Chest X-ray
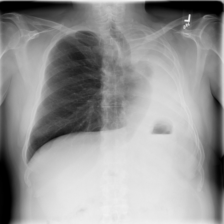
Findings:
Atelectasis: negative
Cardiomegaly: negative
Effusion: negative
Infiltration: negative
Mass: negative
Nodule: negative
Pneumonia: negative
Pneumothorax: negative
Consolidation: negative
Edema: negative
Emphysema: negative
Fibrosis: negative
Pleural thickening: negative
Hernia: positive